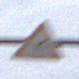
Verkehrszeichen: FlugbetriebRechts
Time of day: Midday
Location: Outdoor (Suburban)
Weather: Overcast
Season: NotSpecified
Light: Natural